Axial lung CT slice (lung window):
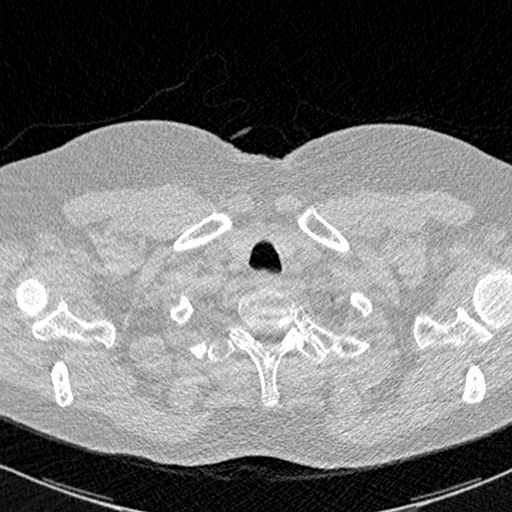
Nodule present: no